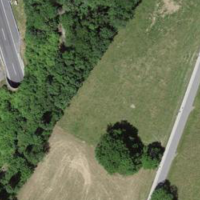
EUNIS habitat code: 57
Species observed at this site:
Juglans regia
Cornus sanguinea
Acer campestre